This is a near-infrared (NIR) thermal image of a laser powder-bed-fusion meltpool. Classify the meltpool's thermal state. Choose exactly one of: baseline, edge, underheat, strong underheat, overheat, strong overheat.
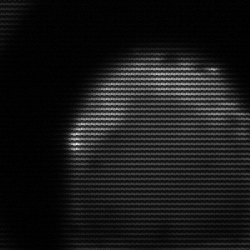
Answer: edge